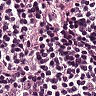
Metastatic tissue present: yes